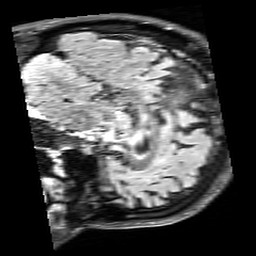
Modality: FLAIR
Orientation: sagittal
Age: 61
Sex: male
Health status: healthy
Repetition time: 12 s
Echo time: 0.095 s